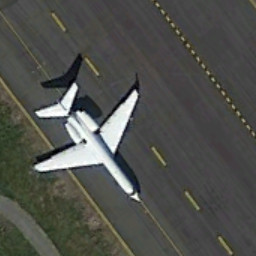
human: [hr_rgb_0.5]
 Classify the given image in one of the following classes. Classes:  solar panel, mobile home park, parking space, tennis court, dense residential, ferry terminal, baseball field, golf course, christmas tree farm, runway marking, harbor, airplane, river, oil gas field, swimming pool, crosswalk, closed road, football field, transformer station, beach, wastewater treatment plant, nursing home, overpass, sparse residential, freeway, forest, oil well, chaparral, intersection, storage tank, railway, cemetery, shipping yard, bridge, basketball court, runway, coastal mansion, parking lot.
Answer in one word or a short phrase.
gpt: airplane